Interaction volume radius: 5 \u00c5
Interaction volume height: 20 \u00c5
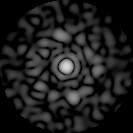
Disorder parameter: 0.847